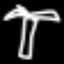
Label: palm tree